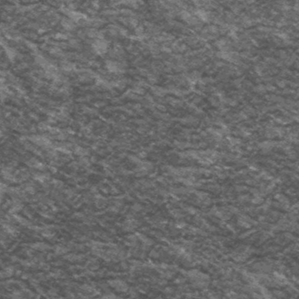
Label: frost